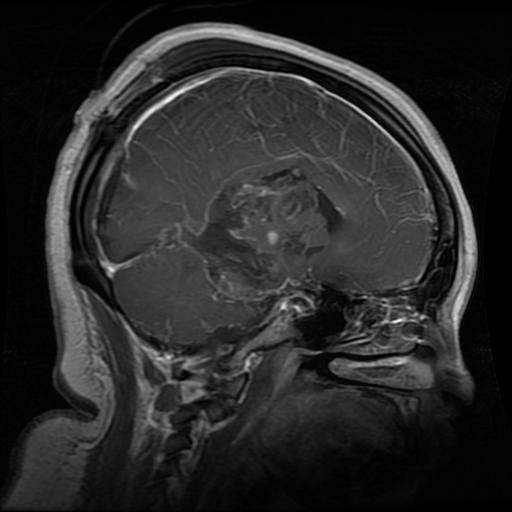
Label: glioma